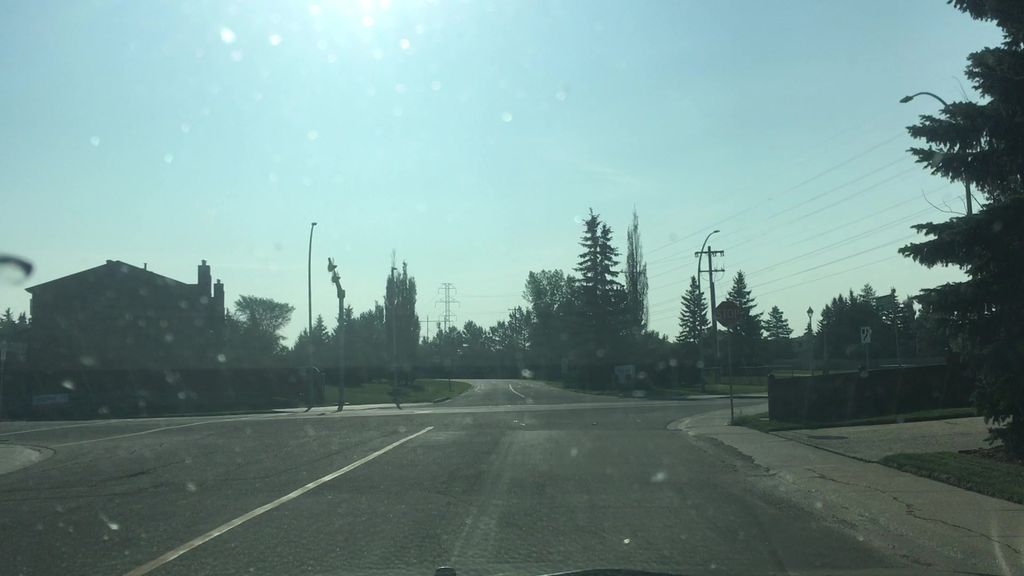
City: edmonton